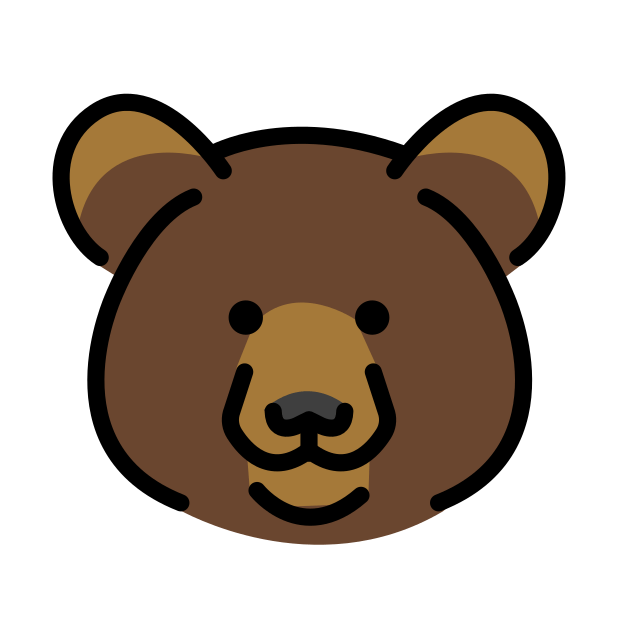
bear